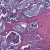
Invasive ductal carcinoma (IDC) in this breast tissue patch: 1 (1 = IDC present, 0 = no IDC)